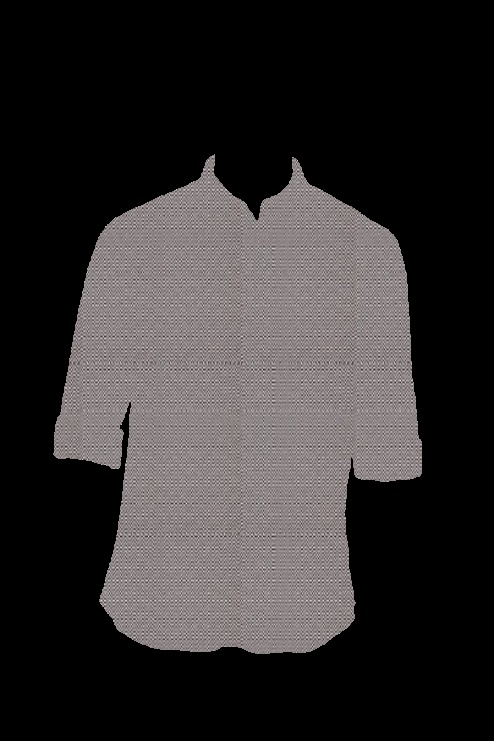
grey slim fit button up tee